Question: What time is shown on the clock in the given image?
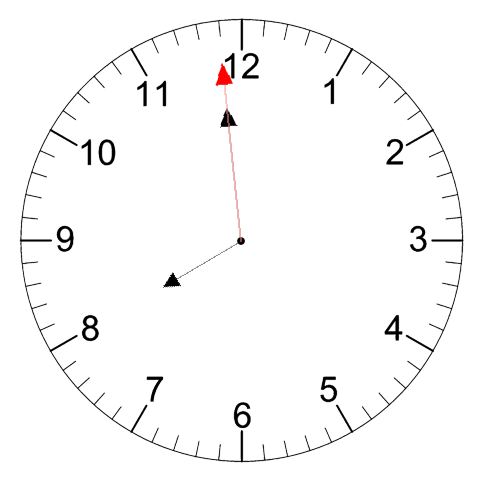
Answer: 07:58:59